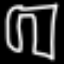
Label: pants